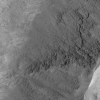
Atmospheric dust classification: not_dusty